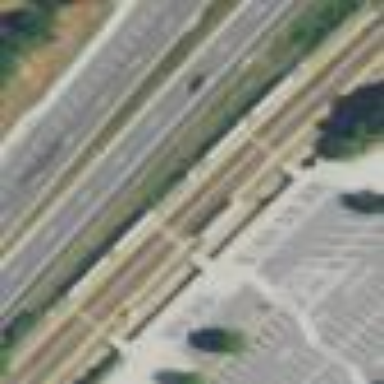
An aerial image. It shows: Platform for public transport and railway services.